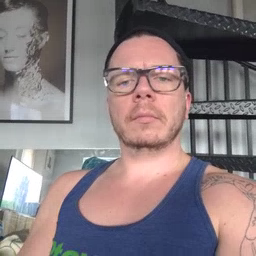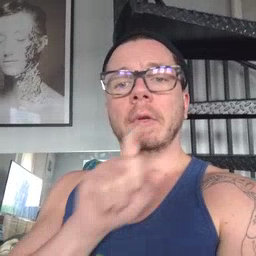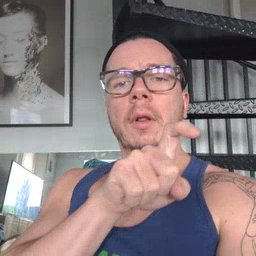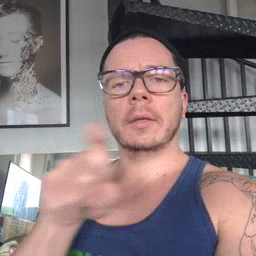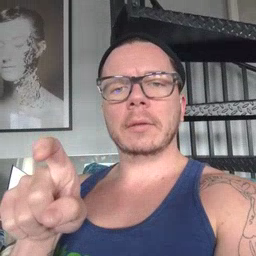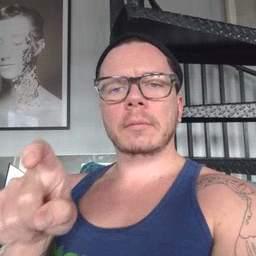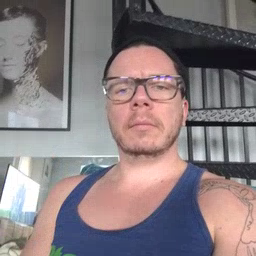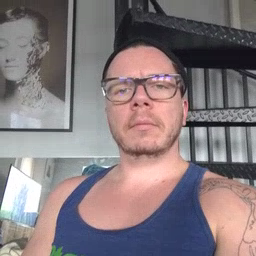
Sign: closet